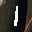
Label: 1